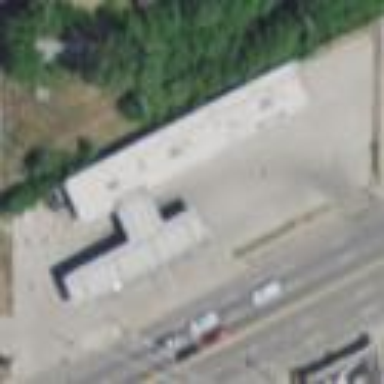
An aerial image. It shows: Fuel station.